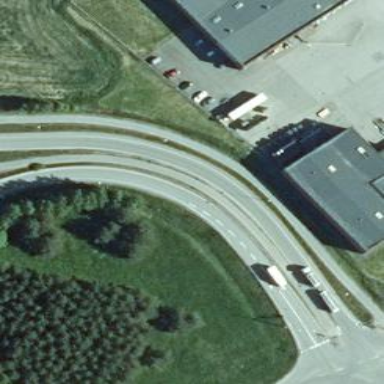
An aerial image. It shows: Trunk link road with asphalt surface.